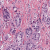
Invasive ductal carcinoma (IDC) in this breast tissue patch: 1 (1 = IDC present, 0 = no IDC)